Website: home-depot
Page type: payment
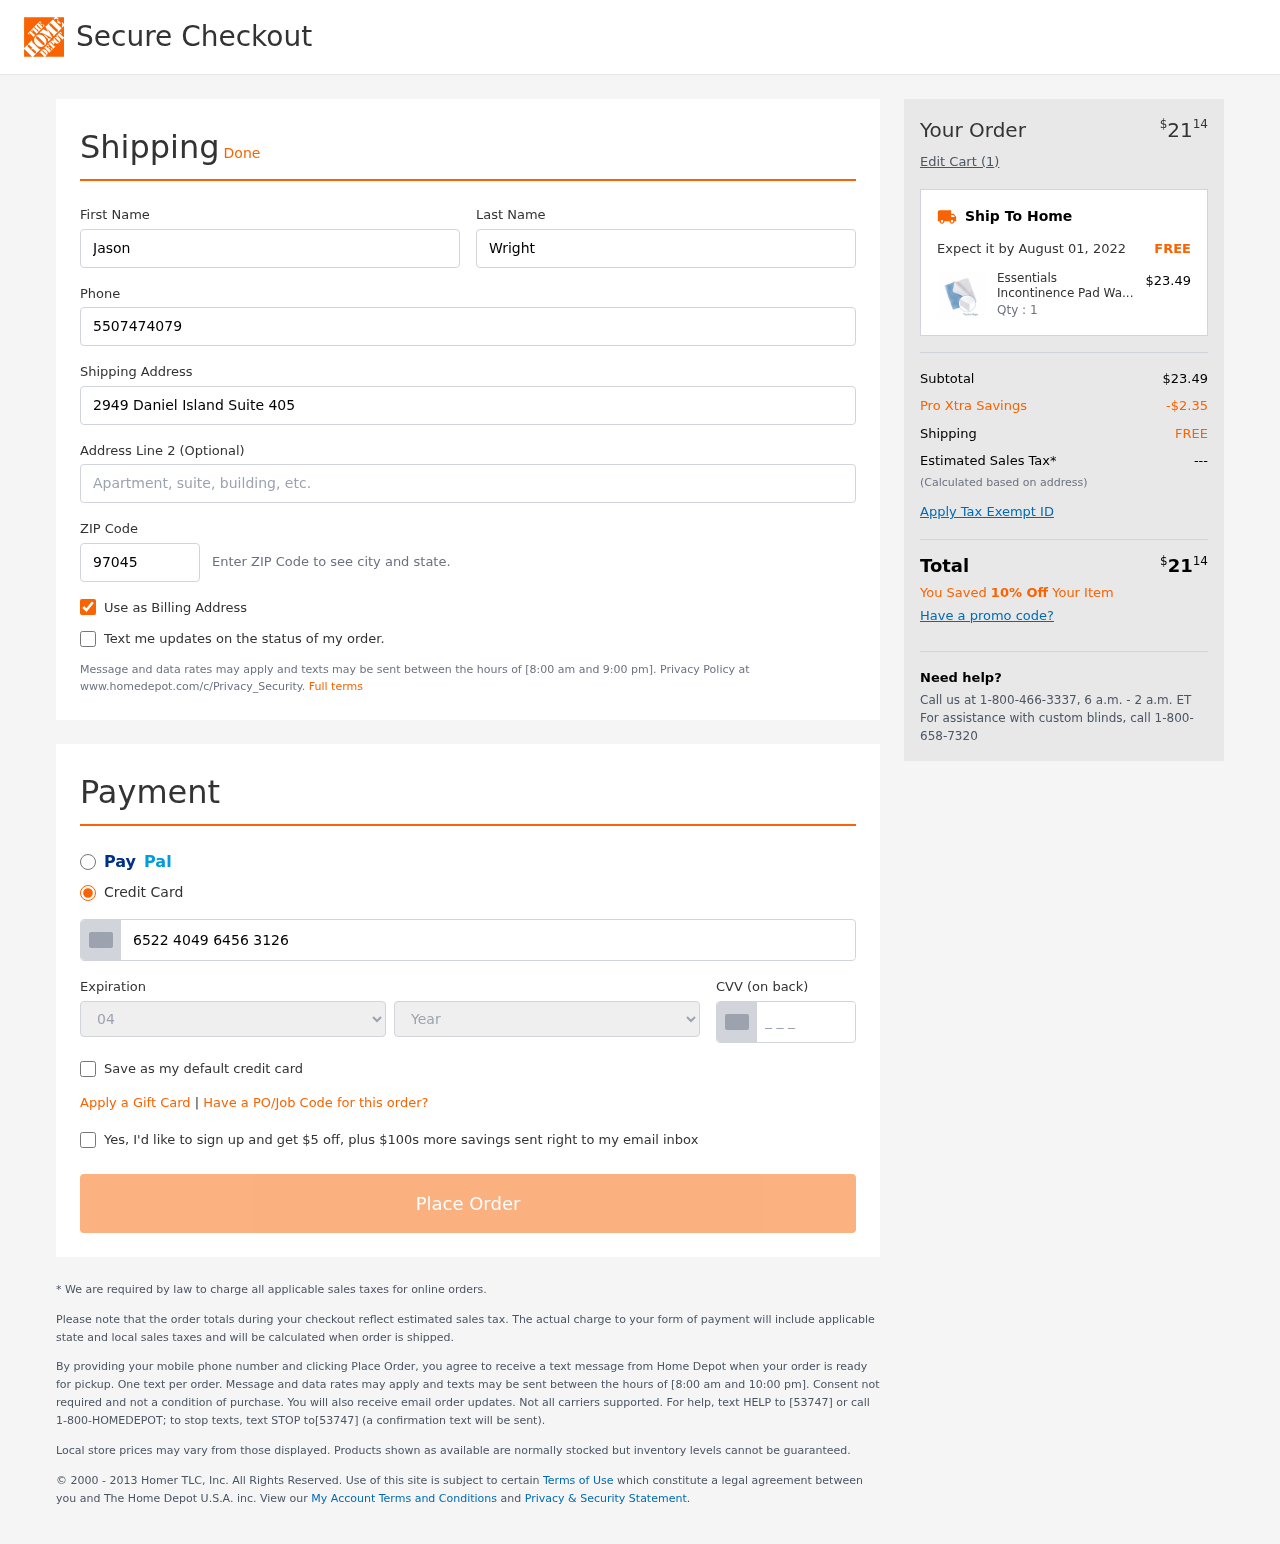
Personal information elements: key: PII_CARD_CVV
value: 013
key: PII_CARD_EXPIRY_MONTH
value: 04
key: PII_CARD_EXPIRY_YEAR
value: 30
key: PII_CARD_NUMBER
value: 6522 4049 6456 3126
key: PII_FIRSTNAME
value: Jason
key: PII_LASTNAME
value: Wright
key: PII_PHONE
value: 5507474079
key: PII_POSTCODE
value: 97045
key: PII_STREET
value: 2949 Daniel Island Suite 405
Product elements: key: PRODUCT1_NAME
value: Essentials Incontinence Pad Washable Bed Protector Potty Training Sleep Mat Square Quilted Blue(70x9
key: PRODUCT1_PRICE
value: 23.49
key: PRODUCT1_QUANTITY
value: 1
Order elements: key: ORDER_TOTAL
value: $2114
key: ORDER_NUM_ITEMS
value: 1
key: ORDER_DELIVERY_DATE
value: August 01, 2022
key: ORDER_SUBTOTAL
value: $23.49
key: ORDER_DISCOUNT
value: -$2.35
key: ORDER_SHIPPING_COST
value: FREE